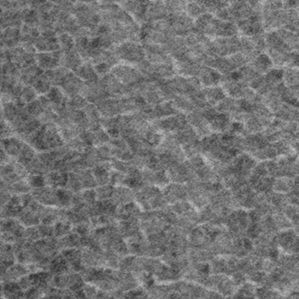
Label: frost